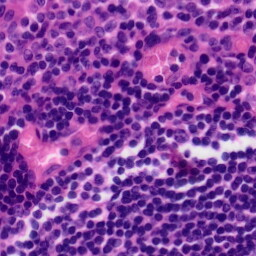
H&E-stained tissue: Tonsil